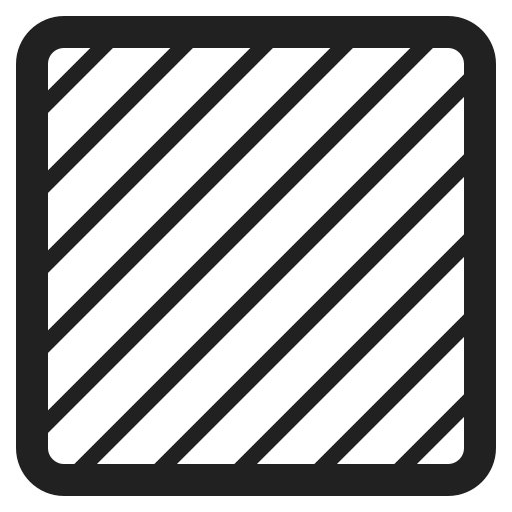
orange square high contrast